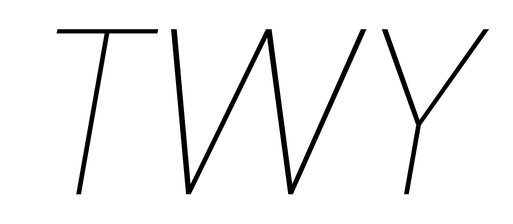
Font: Poppins-ThinItalic